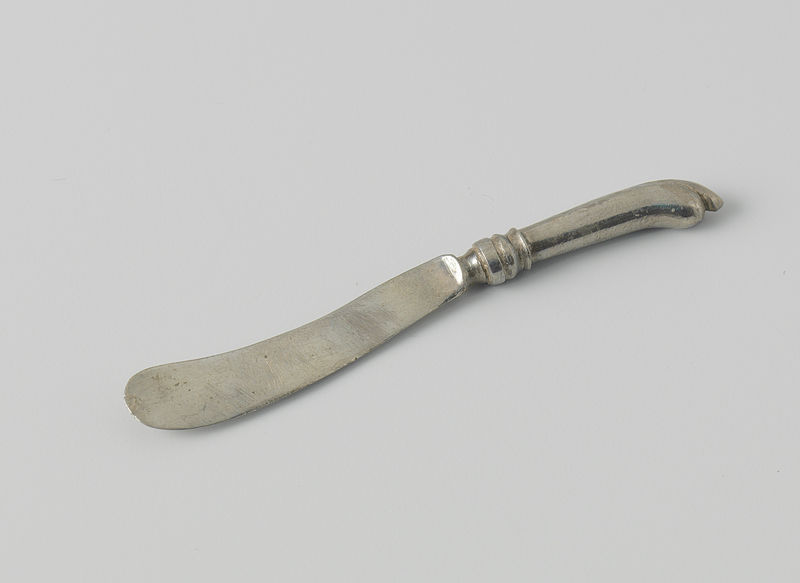
Titel: Mes met pistoolvormig heft
Standort: Amsterdam
Institution: Rijksmuseum
Schlagwörter: messer, silber, essen, foto, griff, gebogen, mahlzeit, tafelsilber, geschliffen, manche, rayures, argent, couteau, couvert, beurre, lame, besteckteil, tafelmesser, flugrost